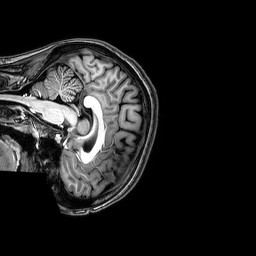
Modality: T1w
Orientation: sagittal
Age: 23
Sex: female